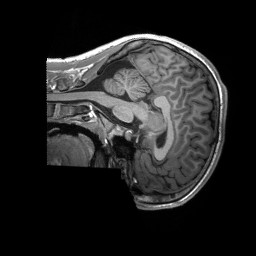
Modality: T1w
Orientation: sagittal
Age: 15
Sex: male
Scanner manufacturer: siemens
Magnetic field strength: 3 T
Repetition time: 2.3 s
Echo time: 0.00232 s